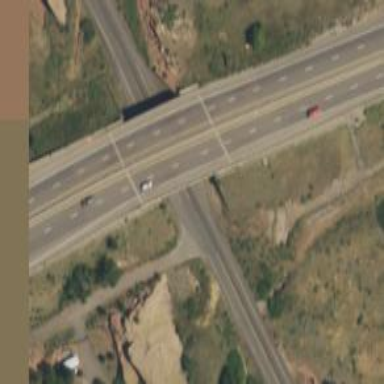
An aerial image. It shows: Asphalt motorway.